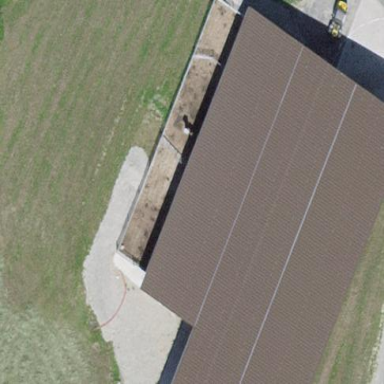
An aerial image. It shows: Farm building.